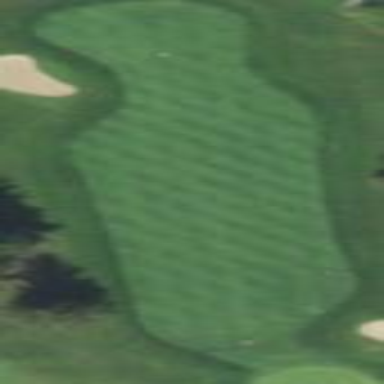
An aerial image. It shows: Grassy area designated as golf fairway.